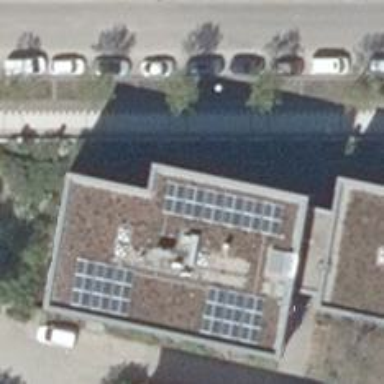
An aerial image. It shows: Office building with flat roof.